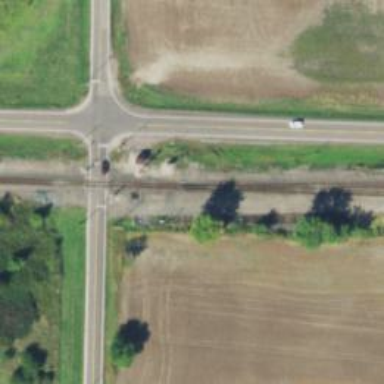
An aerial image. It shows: Railway spur junction.